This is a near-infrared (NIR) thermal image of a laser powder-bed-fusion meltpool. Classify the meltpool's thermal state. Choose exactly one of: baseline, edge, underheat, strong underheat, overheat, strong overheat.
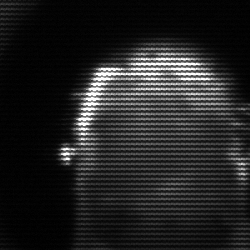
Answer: baseline